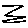
Label: zigzag